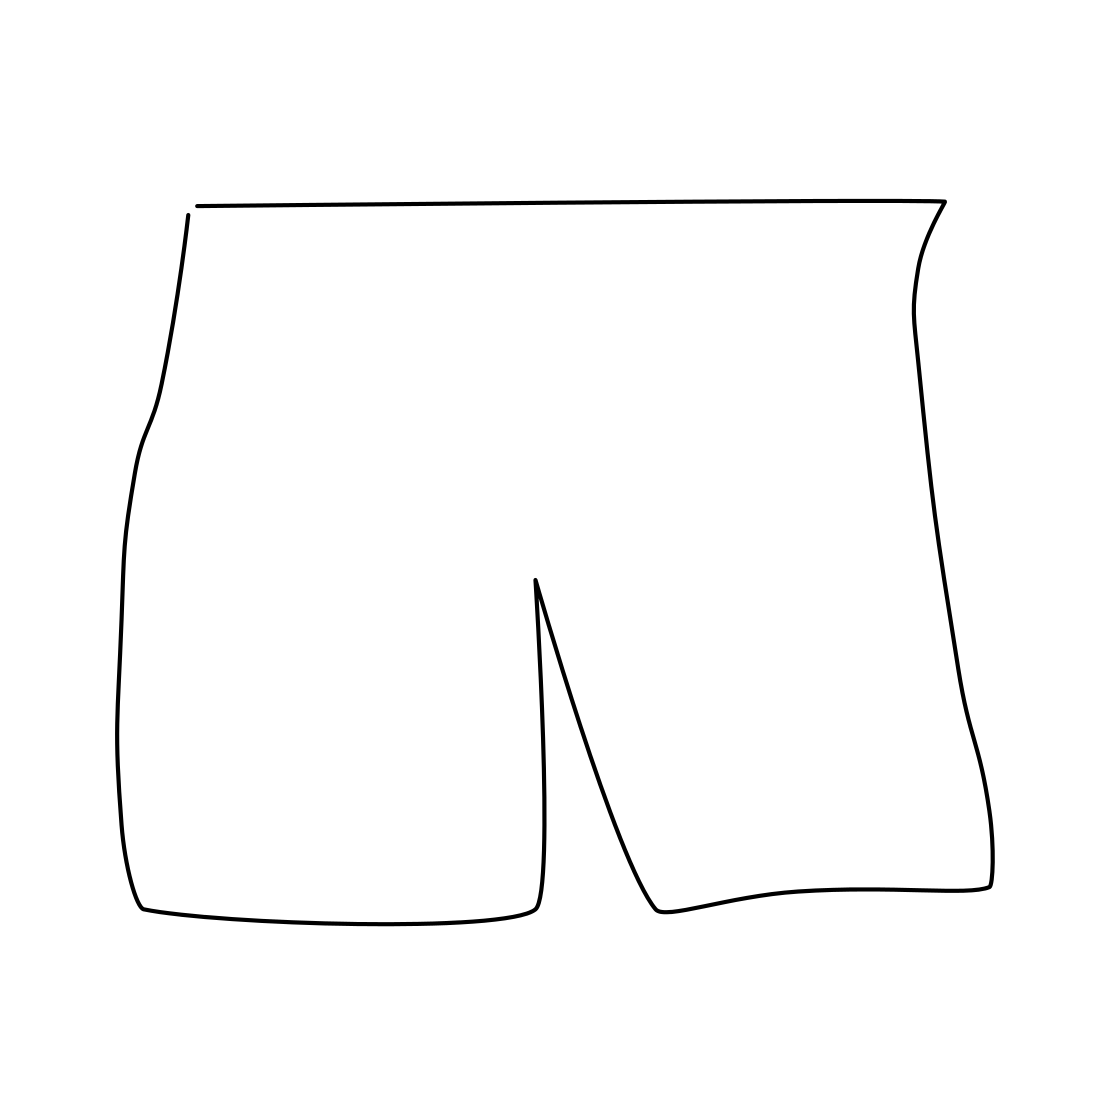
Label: trousers